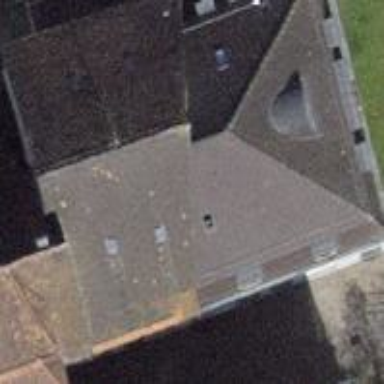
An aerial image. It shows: Building with tile roof.